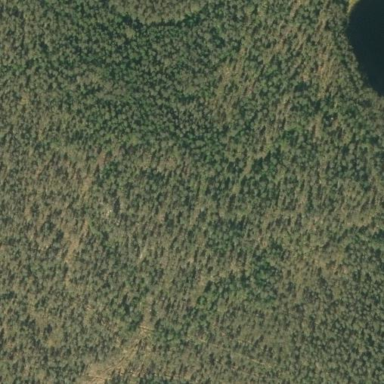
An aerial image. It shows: Woodland consisting mainly of needle-leaved trees.